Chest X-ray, AP view. Patient: 76 years old, sex F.
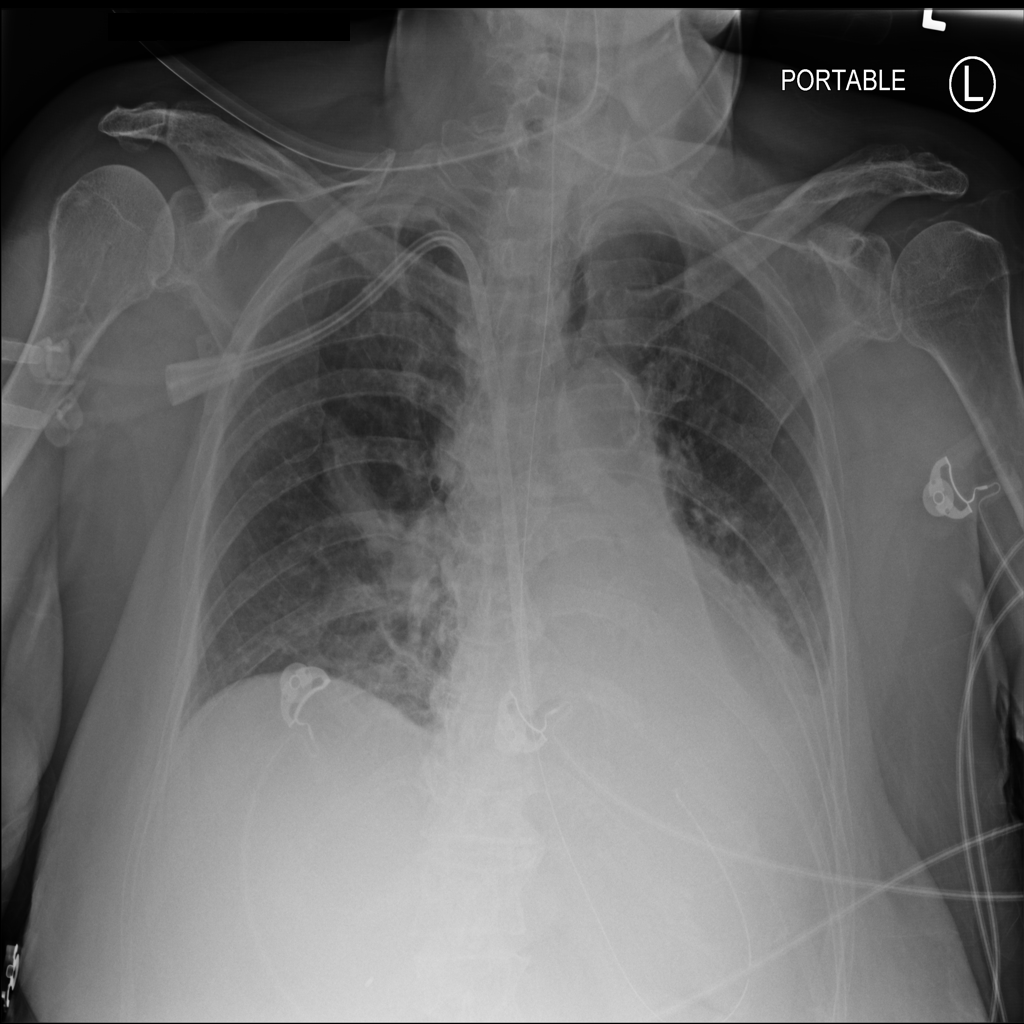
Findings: Atelectasis, Consolidation, Effusion